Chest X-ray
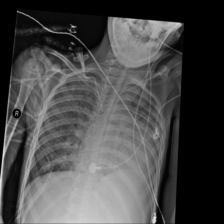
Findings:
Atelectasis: negative
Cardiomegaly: positive
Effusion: positive
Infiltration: negative
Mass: negative
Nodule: negative
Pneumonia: negative
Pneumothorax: negative
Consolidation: negative
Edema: negative
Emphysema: negative
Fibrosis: negative
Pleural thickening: negative
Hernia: negative